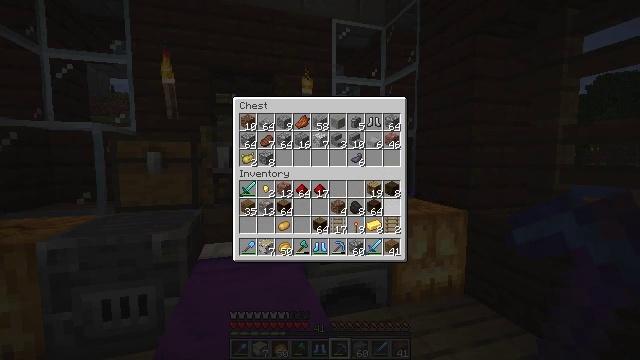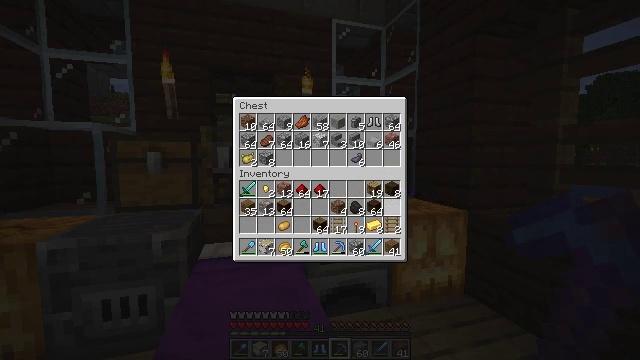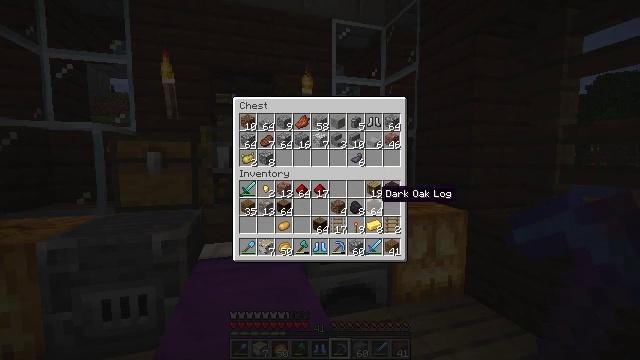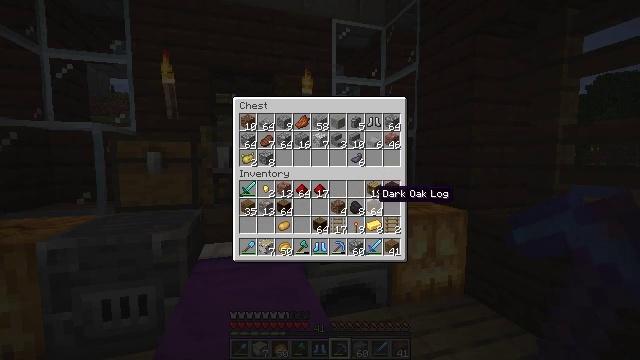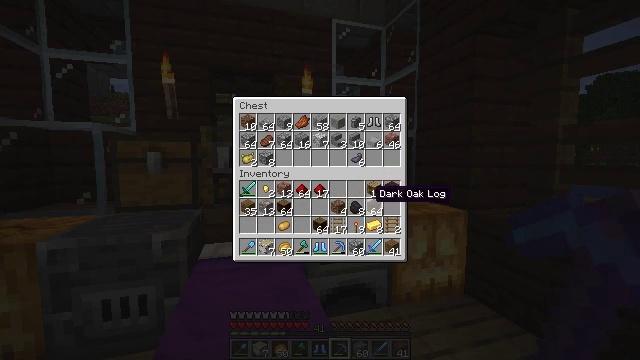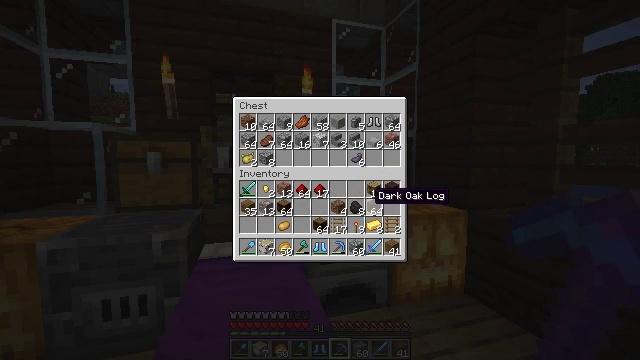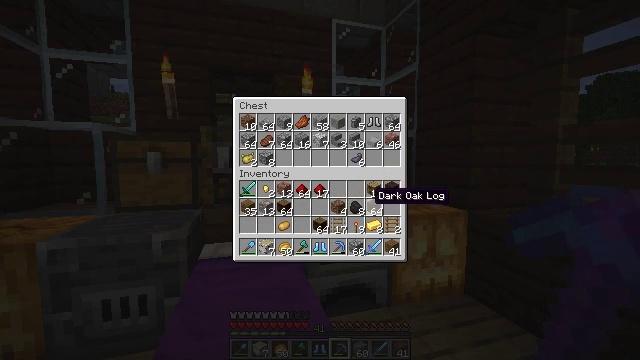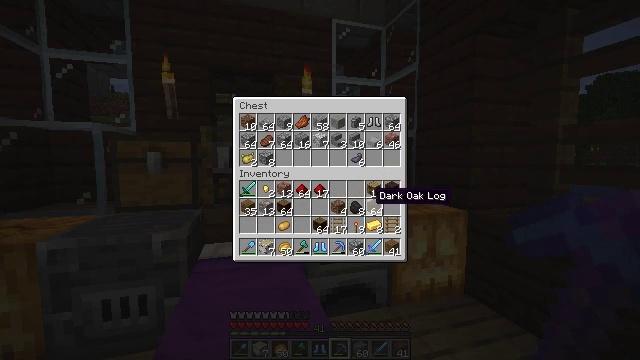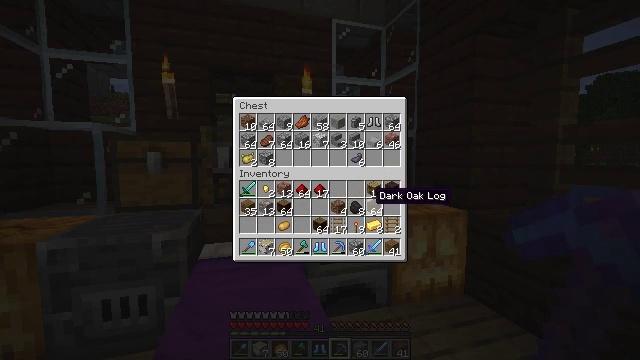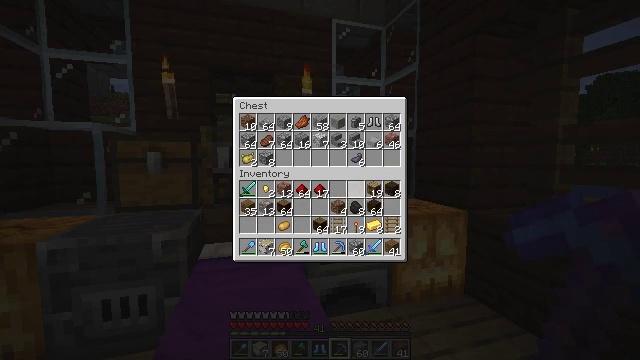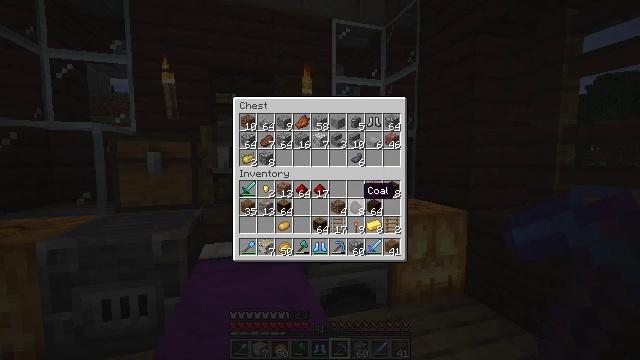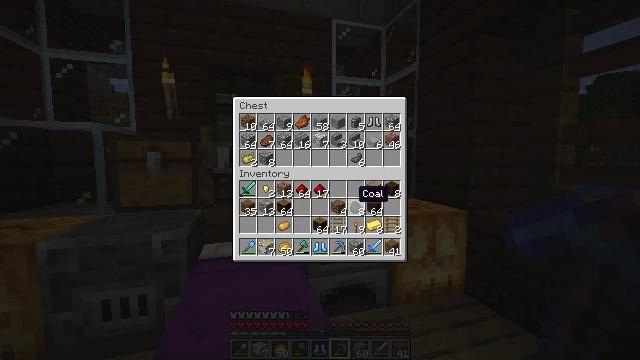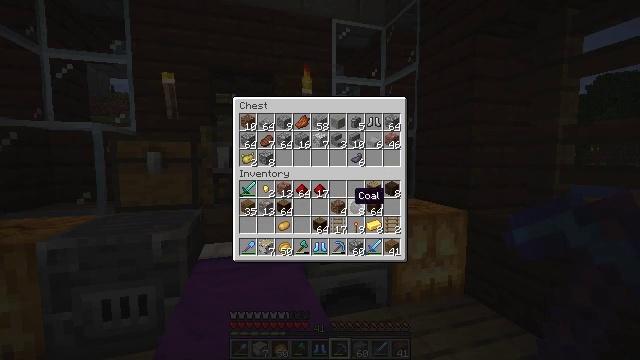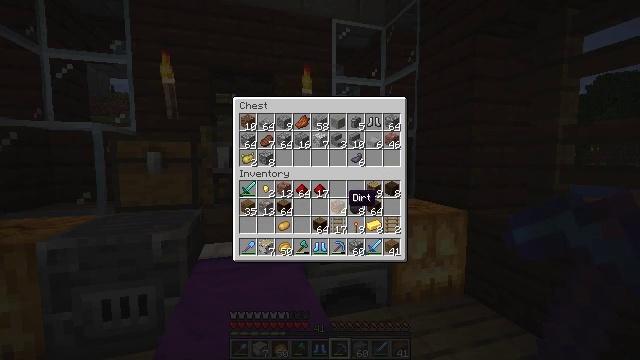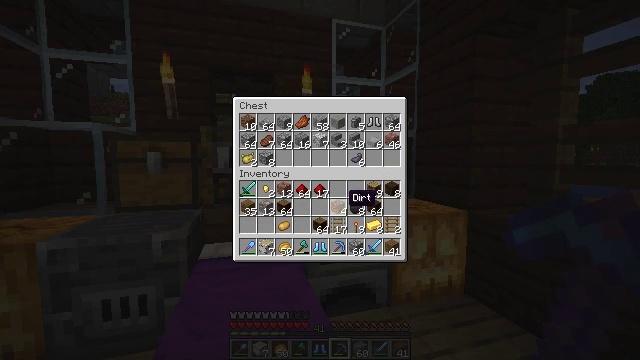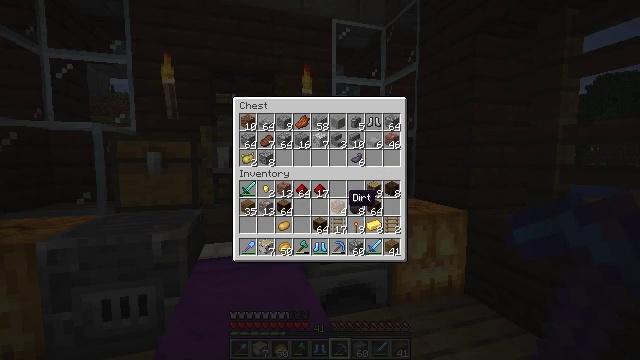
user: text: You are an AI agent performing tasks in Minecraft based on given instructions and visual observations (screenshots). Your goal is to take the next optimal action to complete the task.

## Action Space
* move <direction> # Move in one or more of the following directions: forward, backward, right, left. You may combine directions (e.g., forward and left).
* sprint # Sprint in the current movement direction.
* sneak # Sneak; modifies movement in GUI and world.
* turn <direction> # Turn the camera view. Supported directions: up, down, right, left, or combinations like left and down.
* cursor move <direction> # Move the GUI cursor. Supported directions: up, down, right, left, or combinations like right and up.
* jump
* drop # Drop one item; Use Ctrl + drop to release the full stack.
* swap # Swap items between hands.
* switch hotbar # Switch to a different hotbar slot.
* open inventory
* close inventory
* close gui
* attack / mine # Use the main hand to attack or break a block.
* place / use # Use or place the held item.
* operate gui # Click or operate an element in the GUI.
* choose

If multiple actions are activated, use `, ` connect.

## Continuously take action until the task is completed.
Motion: motion action
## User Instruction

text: Open the crafting table and craft powered rail.
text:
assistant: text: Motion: sneak
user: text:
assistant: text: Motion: sneak, cursor move left
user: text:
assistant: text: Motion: sneak
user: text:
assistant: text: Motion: sneak
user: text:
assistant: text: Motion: sneak
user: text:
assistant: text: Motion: sneak
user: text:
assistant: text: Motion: sneak
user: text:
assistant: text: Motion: sneak
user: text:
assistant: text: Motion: sneak
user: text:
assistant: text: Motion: sneak
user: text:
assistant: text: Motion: sneak
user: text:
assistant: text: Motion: sneak
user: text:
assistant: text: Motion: sneak
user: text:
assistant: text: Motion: sneak
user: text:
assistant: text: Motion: sneak
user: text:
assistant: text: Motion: sneak
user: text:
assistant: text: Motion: sneak
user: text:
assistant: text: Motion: sneak, operate gui
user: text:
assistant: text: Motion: sneak, operate gui
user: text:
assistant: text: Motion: sneak, cursor move left, operate gui
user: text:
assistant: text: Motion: sneak, cursor move left and up
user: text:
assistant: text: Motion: sneak
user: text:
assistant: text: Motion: sneak
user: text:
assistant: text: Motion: sneak
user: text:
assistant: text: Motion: sneak
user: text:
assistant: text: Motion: sneak
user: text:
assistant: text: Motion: sneak, operate gui
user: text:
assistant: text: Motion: sneak, operate gui
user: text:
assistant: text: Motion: sneak, operate gui
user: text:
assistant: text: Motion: sneak